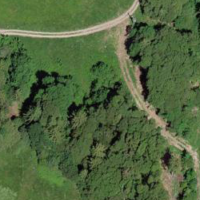
EUNIS habitat code: 41
Species observed at this site:
Mercurialis perennis